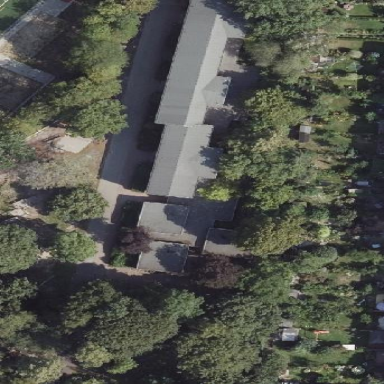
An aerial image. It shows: School building.